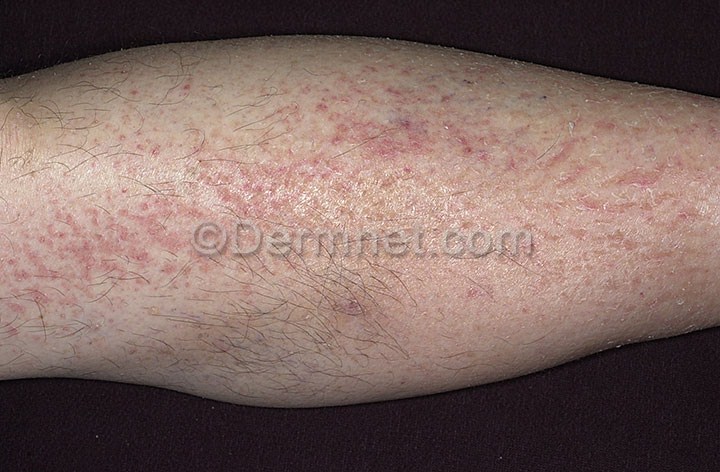
Disease: Eczema Photos